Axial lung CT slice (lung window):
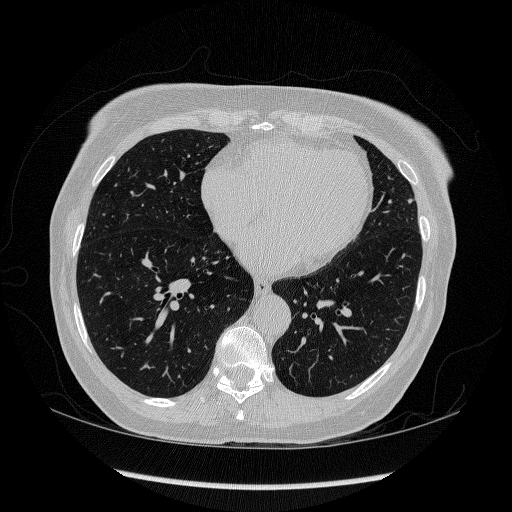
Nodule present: no